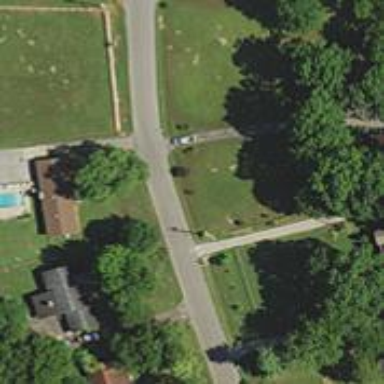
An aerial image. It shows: Driveway leading to service road.